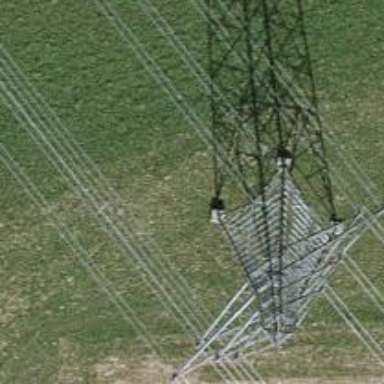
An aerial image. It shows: Lattice structure tower used for power transmission.